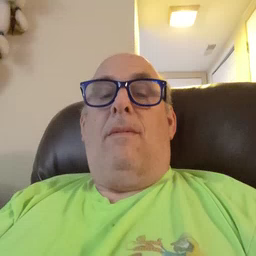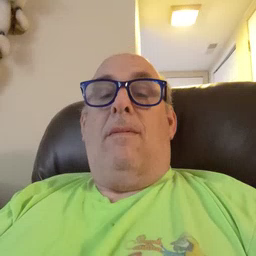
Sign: like